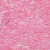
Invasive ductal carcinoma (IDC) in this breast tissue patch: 0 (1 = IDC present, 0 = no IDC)